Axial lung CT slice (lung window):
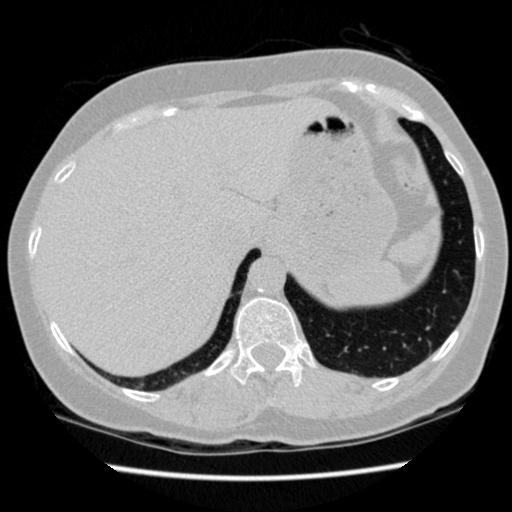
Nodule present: no